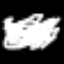
Label: squiggle